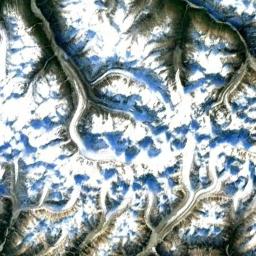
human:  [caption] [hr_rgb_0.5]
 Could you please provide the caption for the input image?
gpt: The snowberg is covered with snow .

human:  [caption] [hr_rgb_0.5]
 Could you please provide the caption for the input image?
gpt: The snow berg is consist of green plants,Bare land and white snow .

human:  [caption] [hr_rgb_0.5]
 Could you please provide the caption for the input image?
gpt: White, Brown, And green transitions from the peaks to the bottom of the peaks in the Snow Mountain Range .

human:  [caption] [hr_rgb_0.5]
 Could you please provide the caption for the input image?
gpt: The snowberg is covered with glaciers and some knife-edge ridges remain at the top of the snowberg .

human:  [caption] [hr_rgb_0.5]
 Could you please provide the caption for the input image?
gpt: There are much snow and some rivers on the snowberg .